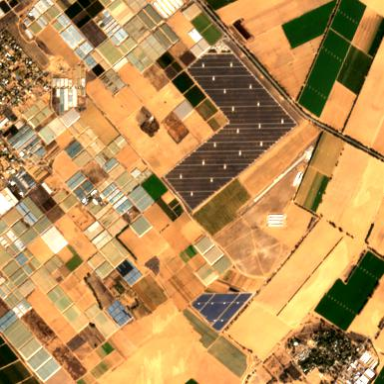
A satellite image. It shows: Solar photovoltaic panel generator on farmland.